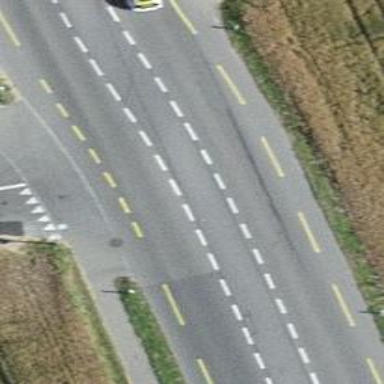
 featuring separate cycle lane and sidewalk."